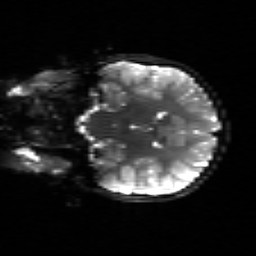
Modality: sbref
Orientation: coronal
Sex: male
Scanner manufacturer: siemens
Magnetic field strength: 3 T
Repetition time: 5 s
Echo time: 0.071 s